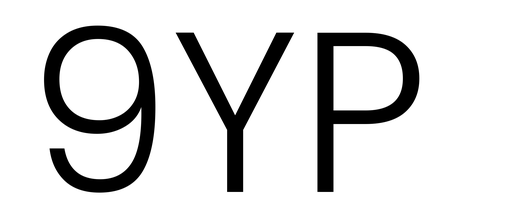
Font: Poppins-Light